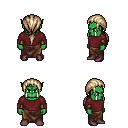
a pixel art fantasy rpg character, male body template, orc, green skin, maroon long-sleeve shirt, robe skirt, white blonde ponytail hairstyle, leather bracers, maroon shoes, four views (front, back, left, right), 2x2 character sprite sheet, small pixel art, hard edges, no anti-aliasing